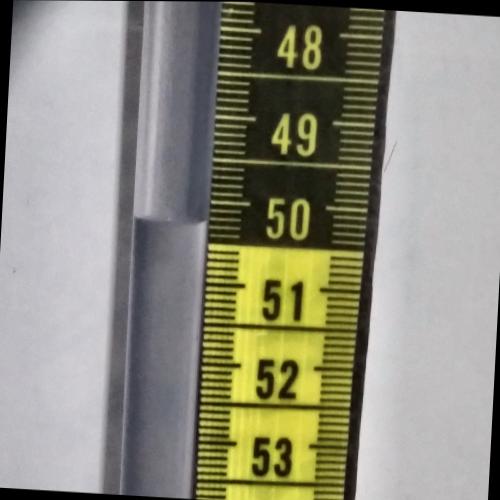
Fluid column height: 50.3 cm